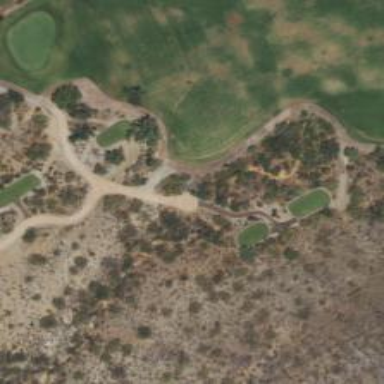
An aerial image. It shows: Footway that doubles as golf path.